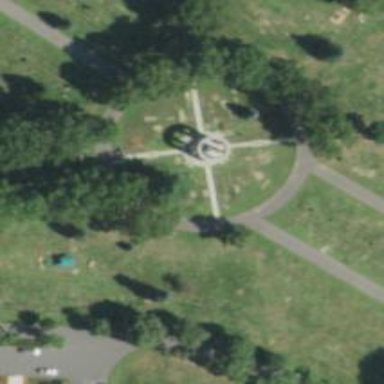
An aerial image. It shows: Historic memorial.